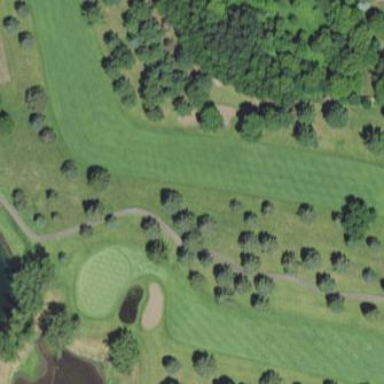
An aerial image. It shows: Grassy area designated as golf fairway.